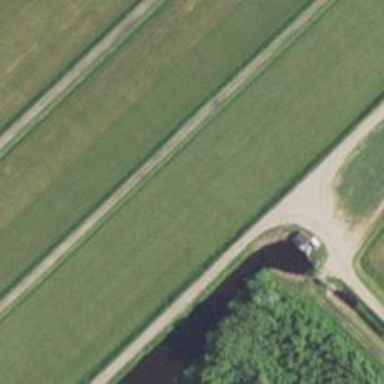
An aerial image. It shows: Canal.